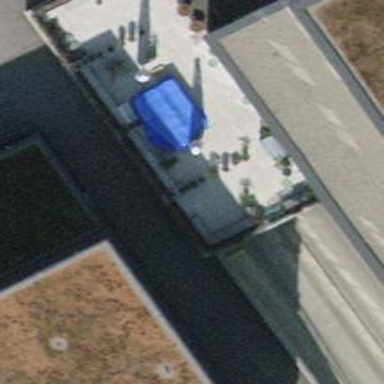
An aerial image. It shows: Charging station.